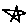
Label: star